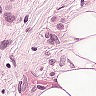
Metastatic tissue present: yes